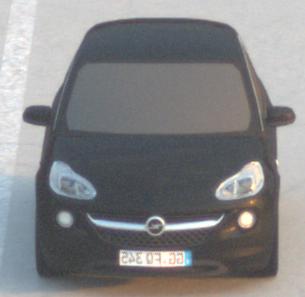
Make: Opel
Model: ADAM 1.2
Detailed model: ADAM
Model produced from: 2013/01
Model produced until: 2014/11
Doors: 3
Color: black
Road condition: dry road
Daytime: sunrise or sunset
Contrast: medium contrast